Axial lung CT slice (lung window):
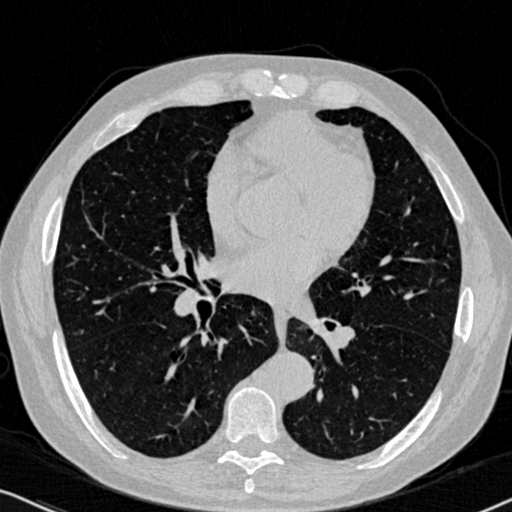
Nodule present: no